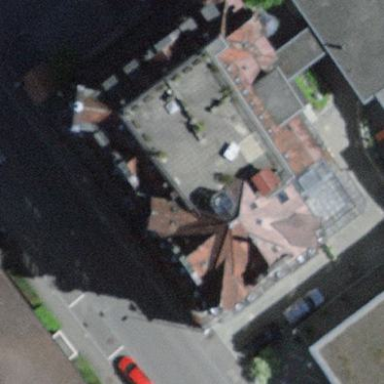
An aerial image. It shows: Hotel building.